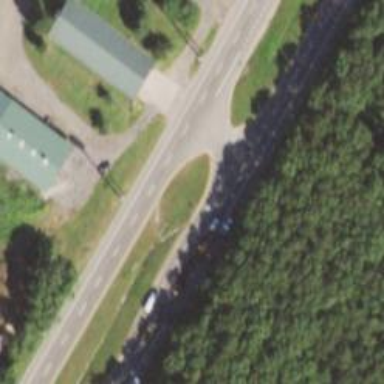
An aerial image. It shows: Asphalt road designated as trunk highway.